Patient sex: M
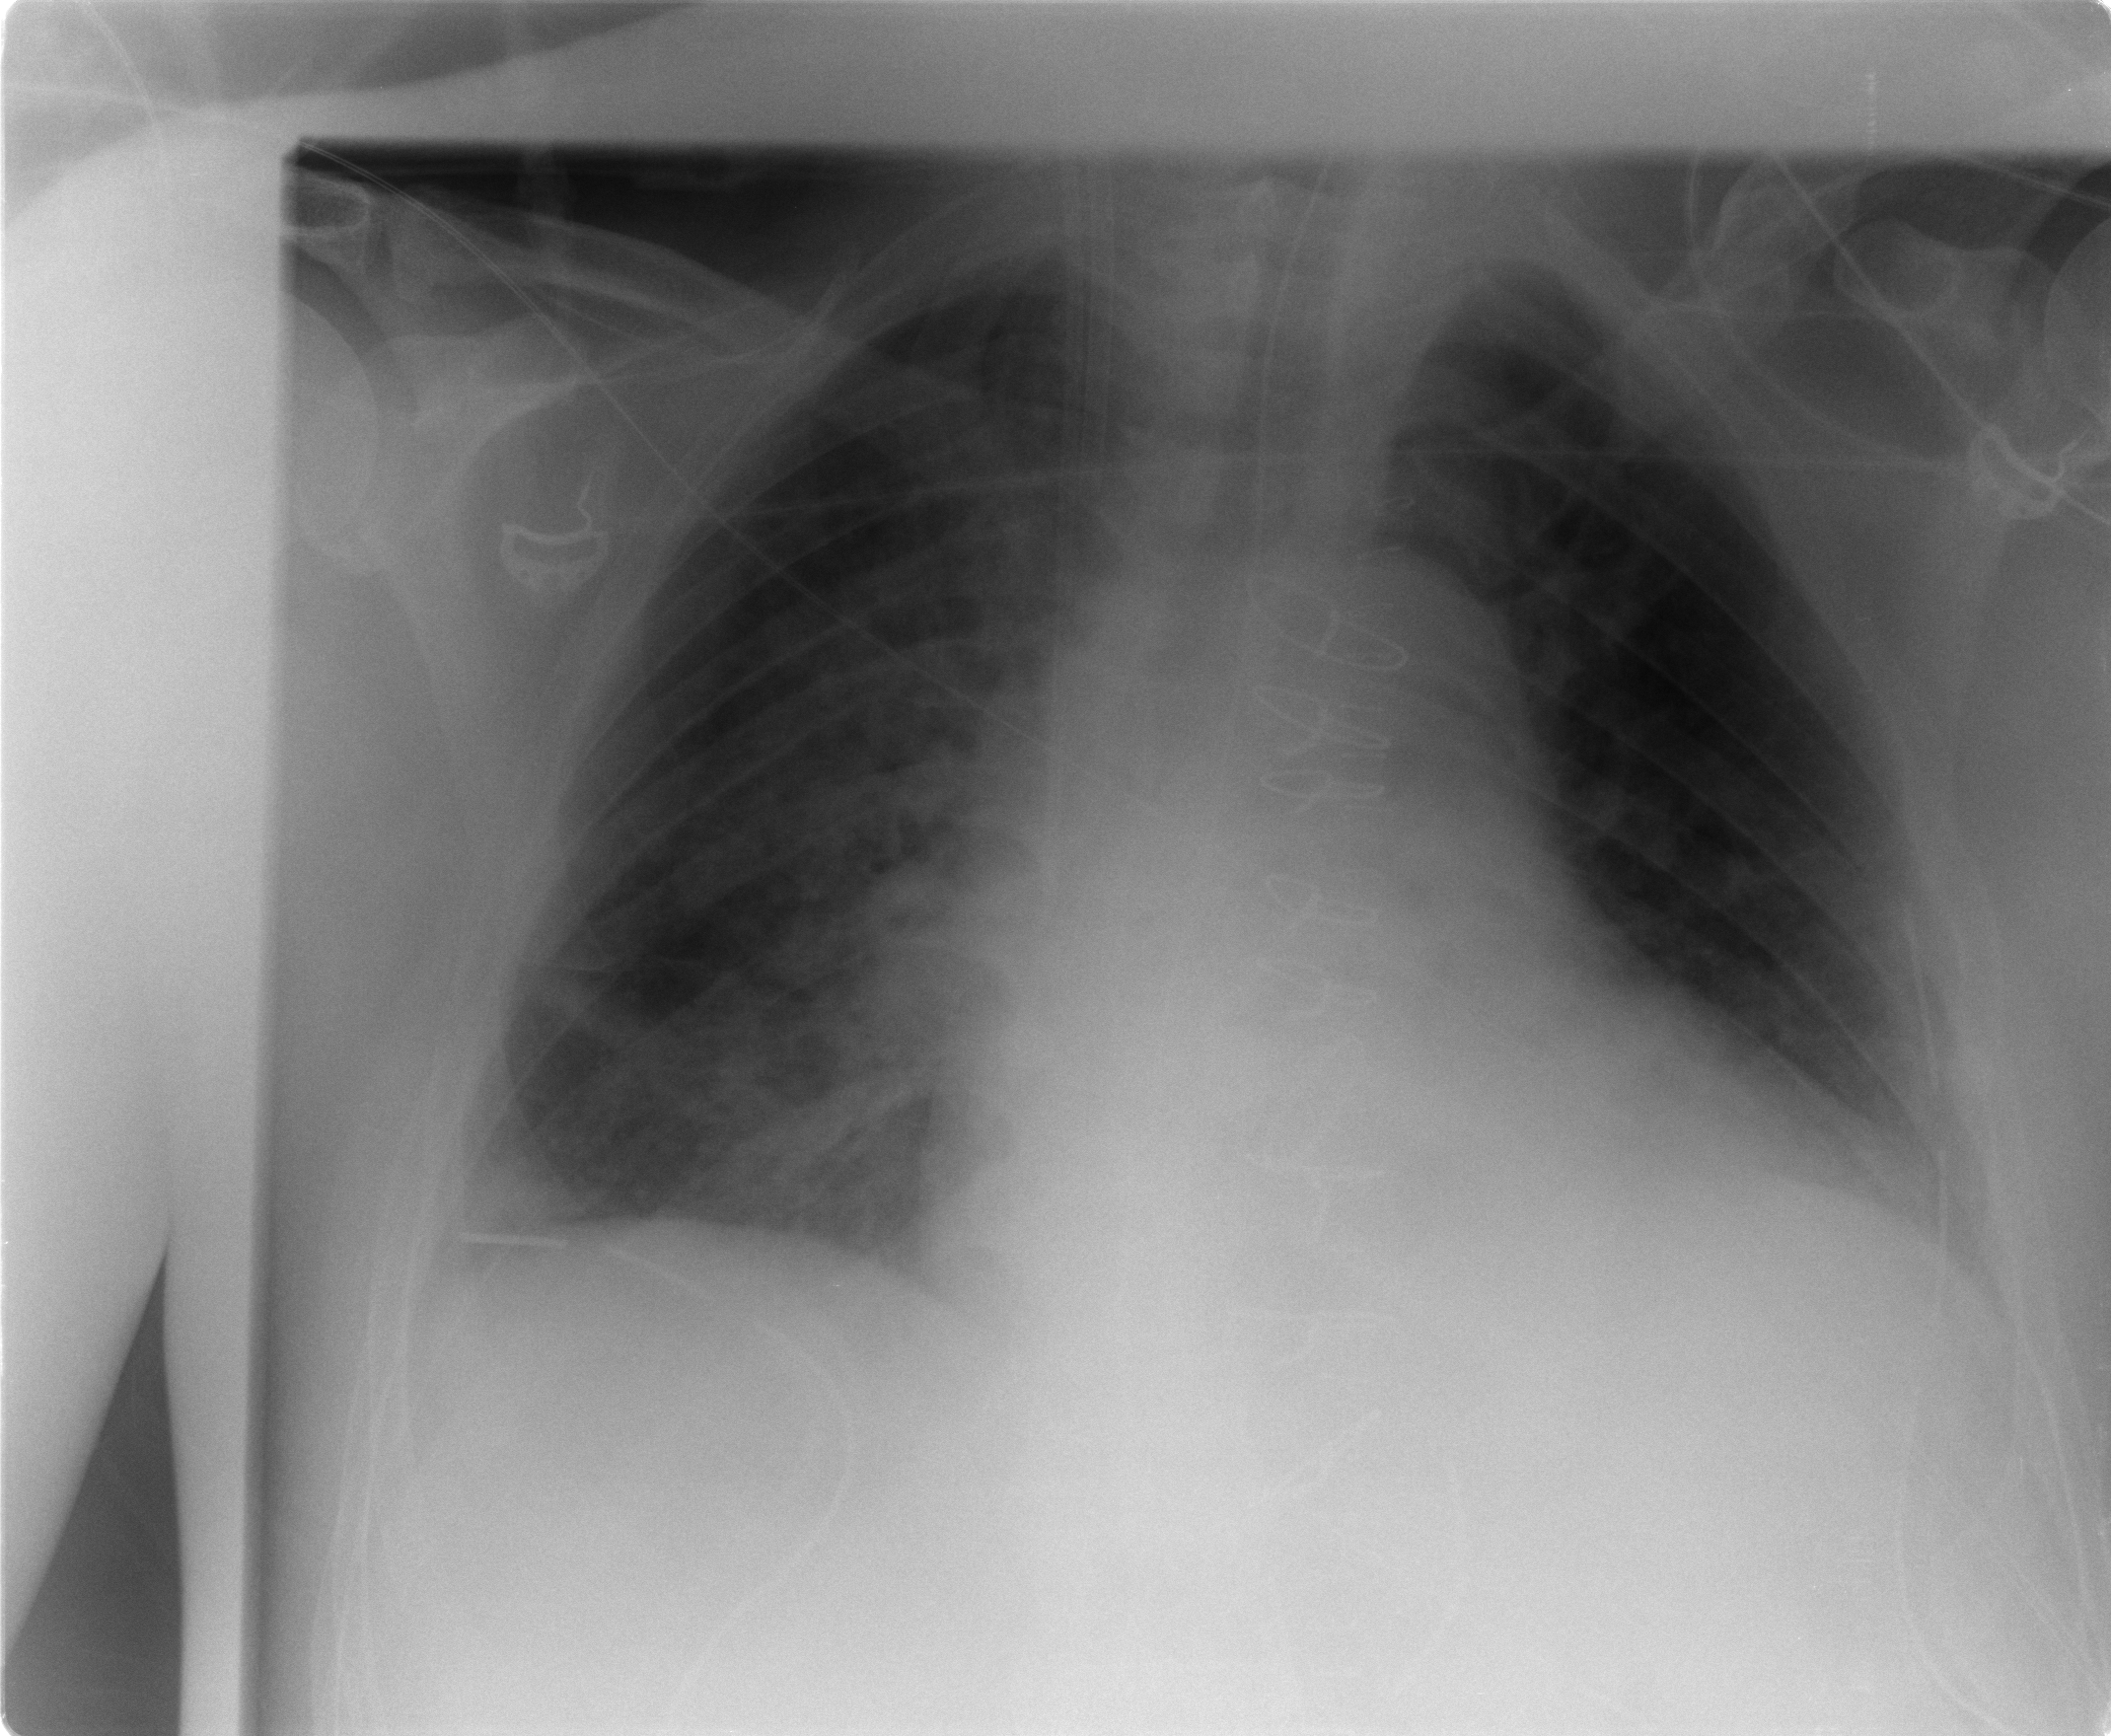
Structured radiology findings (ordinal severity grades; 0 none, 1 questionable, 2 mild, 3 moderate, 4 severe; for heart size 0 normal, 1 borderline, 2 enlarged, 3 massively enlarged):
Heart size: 2
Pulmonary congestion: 2
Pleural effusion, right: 1
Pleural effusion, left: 1
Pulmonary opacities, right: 3
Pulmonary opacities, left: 1
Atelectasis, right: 2
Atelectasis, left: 2